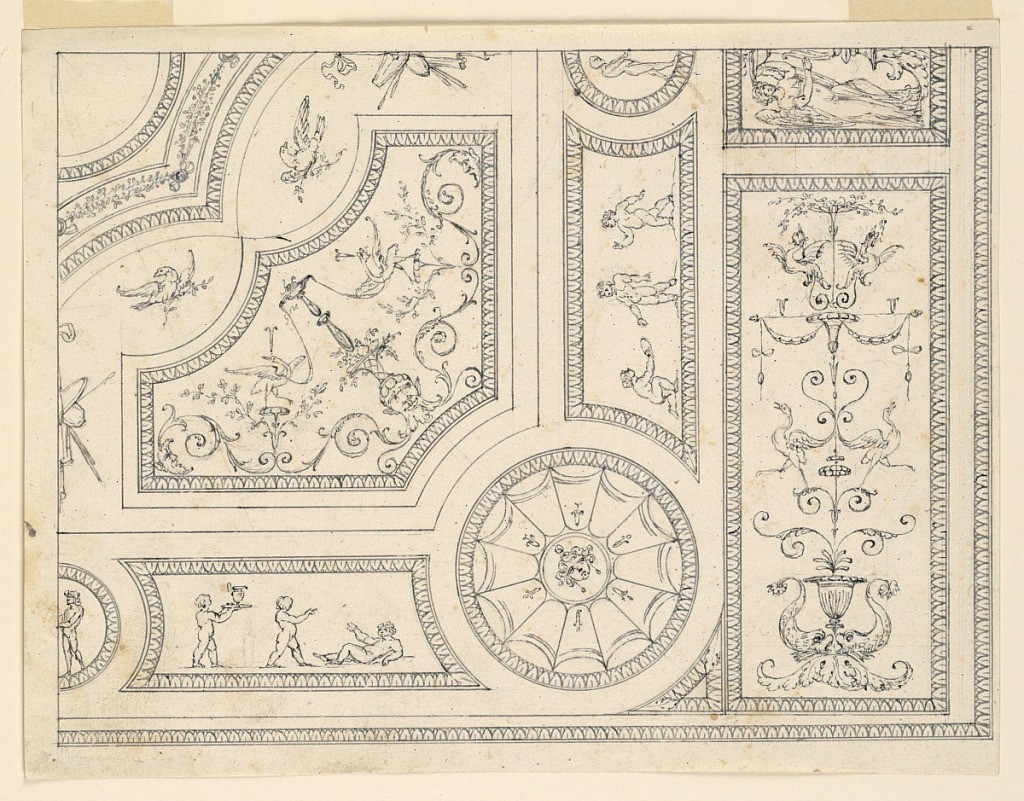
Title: Project for the Decoration of a Ceiling
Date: ca. 1780
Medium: Graphite, pen and ink on paper
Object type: Drawing
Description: Portion of a ceiling shown. At lower right, a candelabrum. To the left of this a circle with a mask at center. Flanking this, are two panel with three figures each.